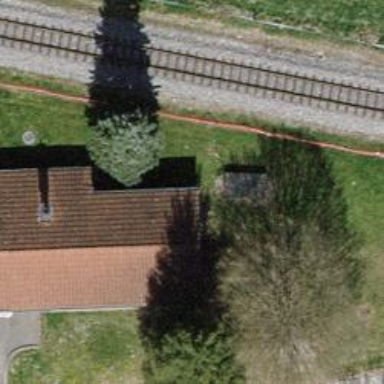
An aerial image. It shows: Sheltered building.